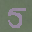
Label: 5